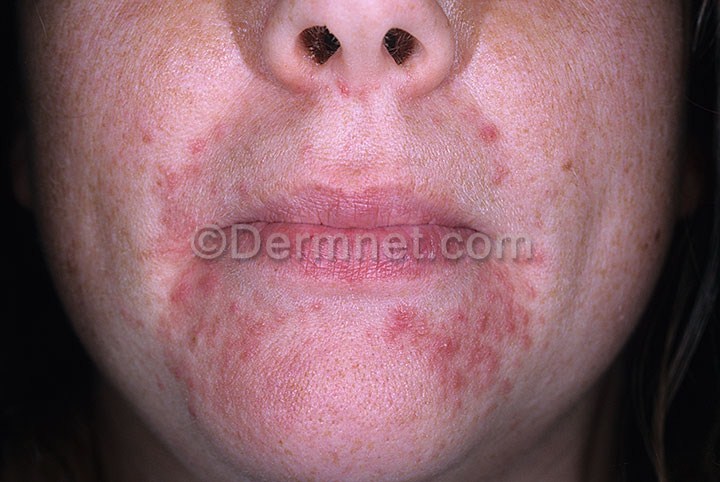
Disease: Acne and Rosacea Photos